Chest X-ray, AP view. Patient: 70 years old, sex F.
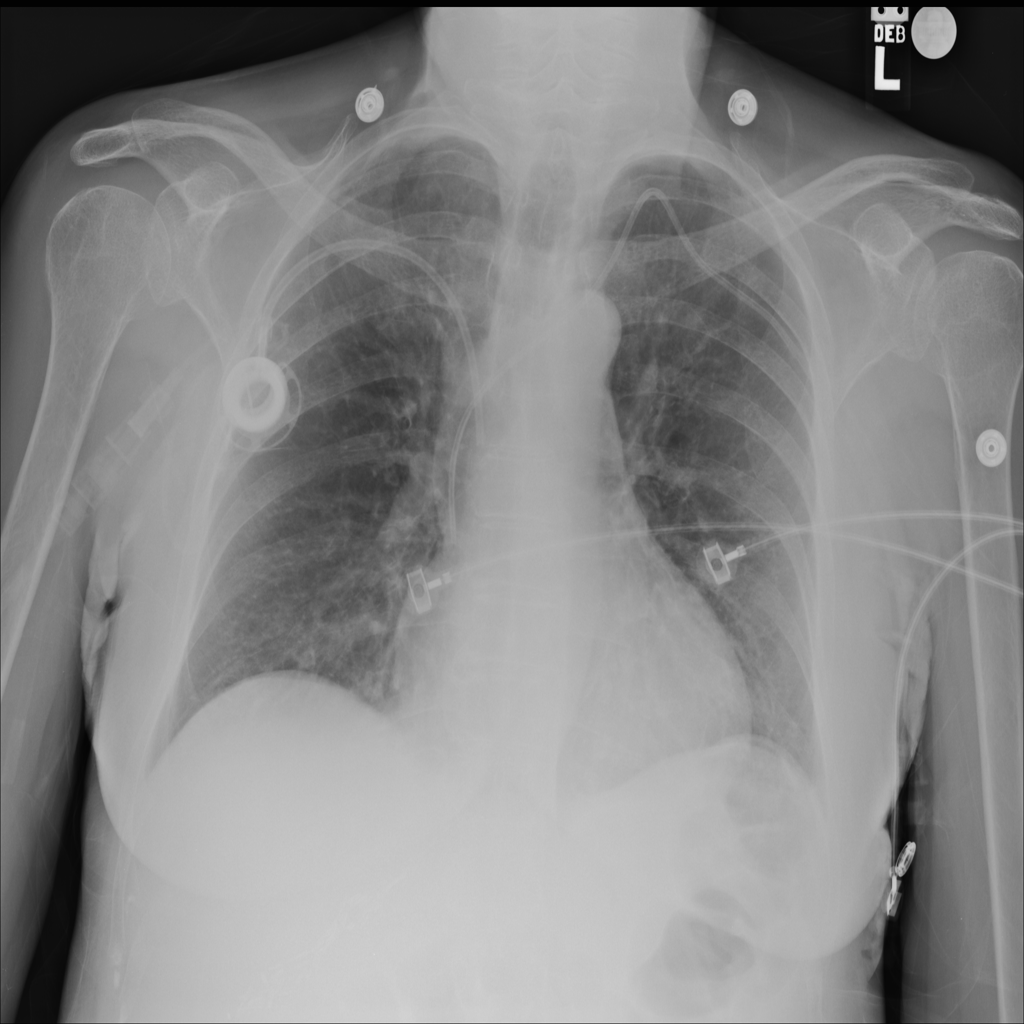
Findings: No Finding